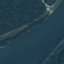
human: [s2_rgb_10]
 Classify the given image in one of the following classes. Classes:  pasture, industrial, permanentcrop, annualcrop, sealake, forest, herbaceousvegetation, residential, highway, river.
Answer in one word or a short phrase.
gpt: River